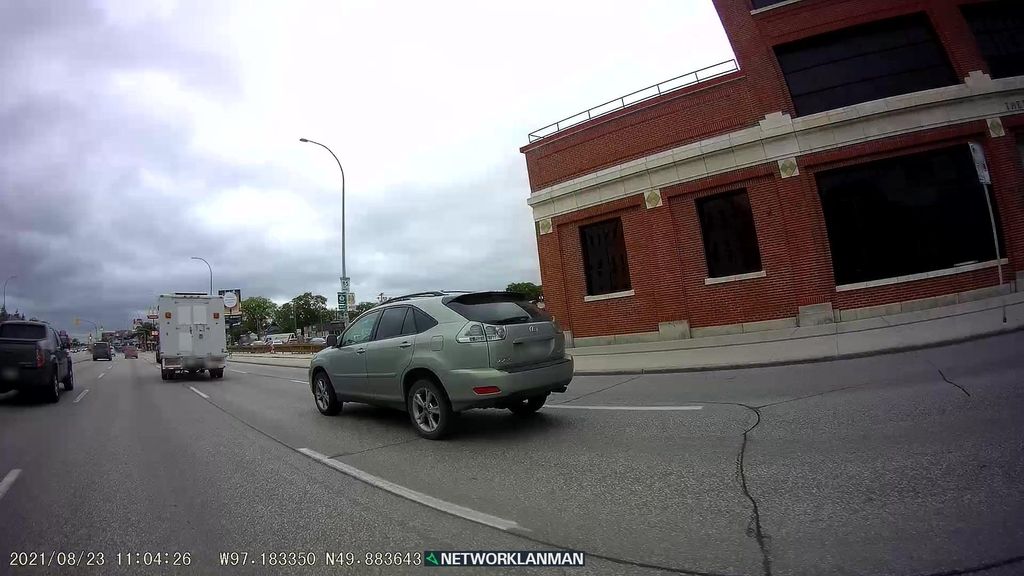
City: winnipeg